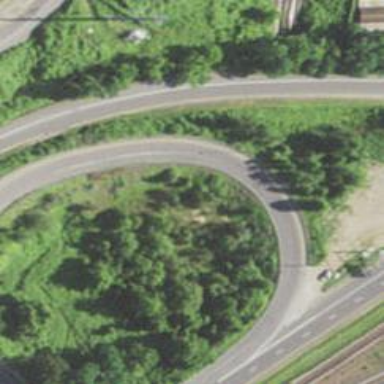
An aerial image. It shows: Asphalt motorway link.